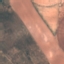
Land use / land cover class: AnnualCrop